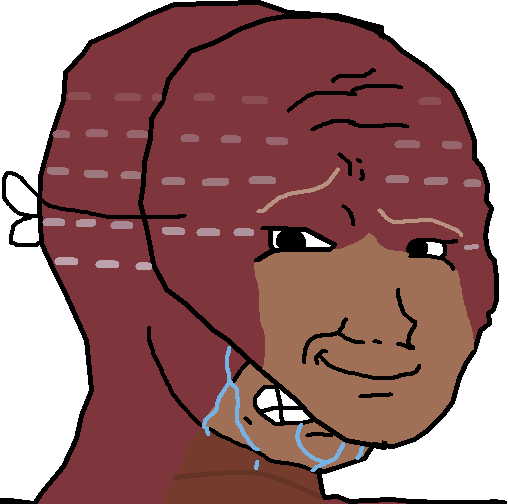
Label: 5_Smugjak